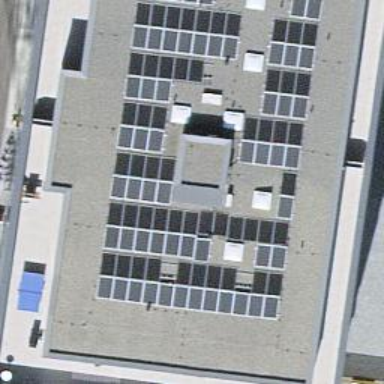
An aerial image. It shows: Solar power generator.